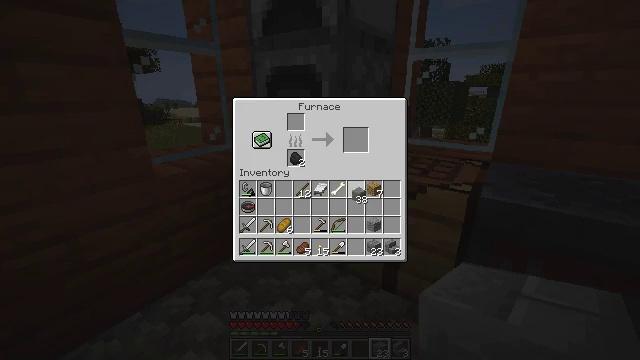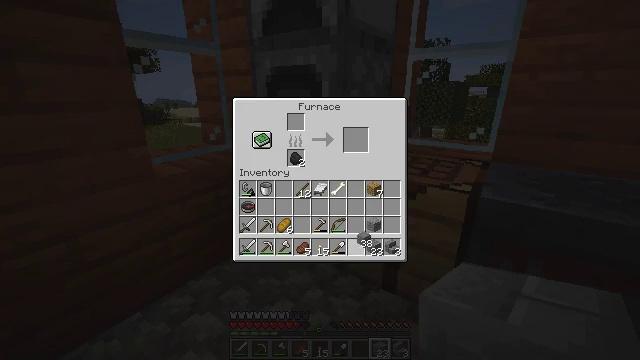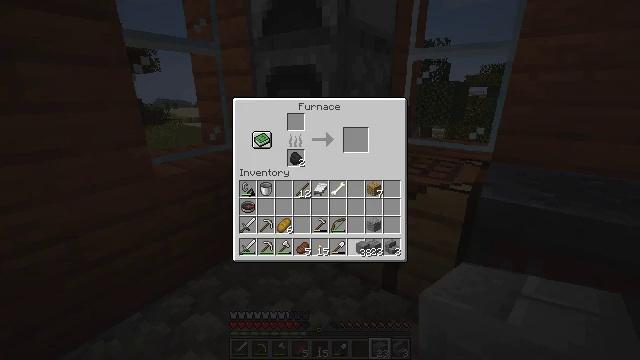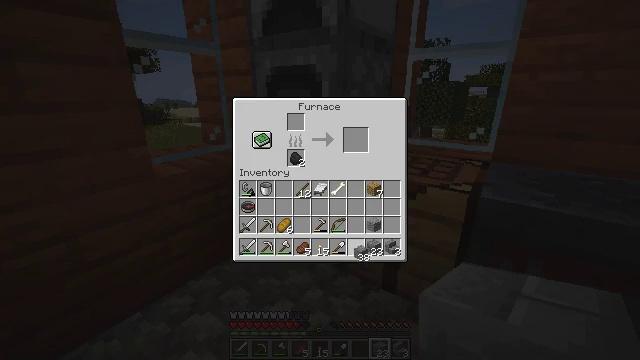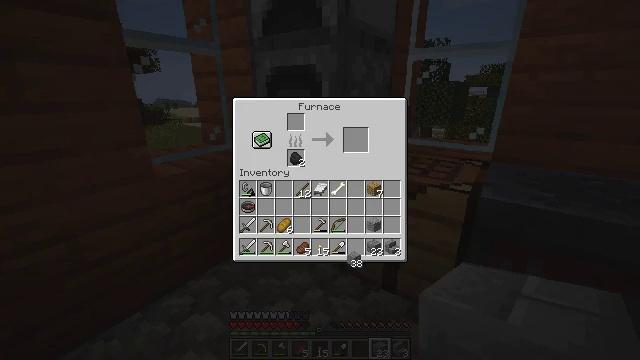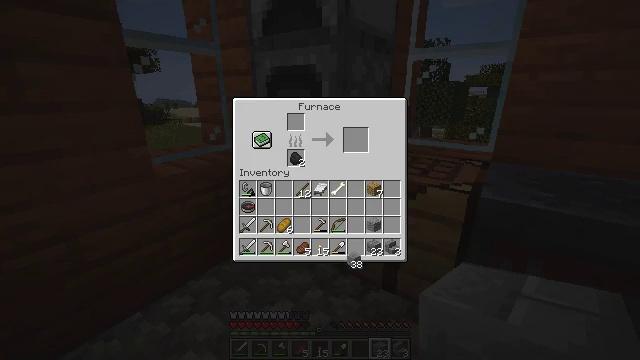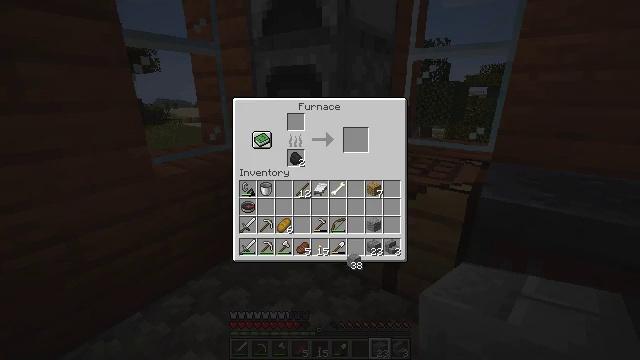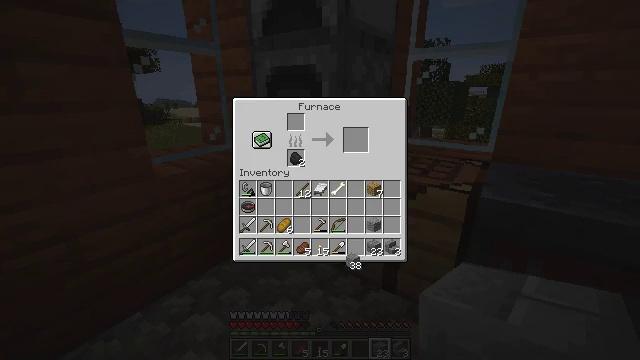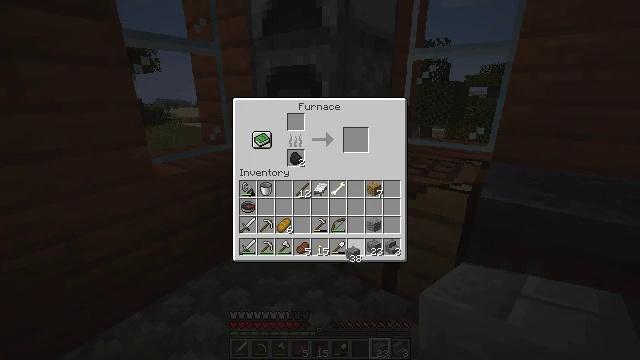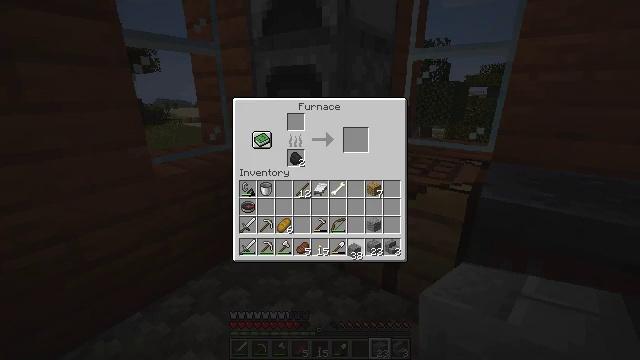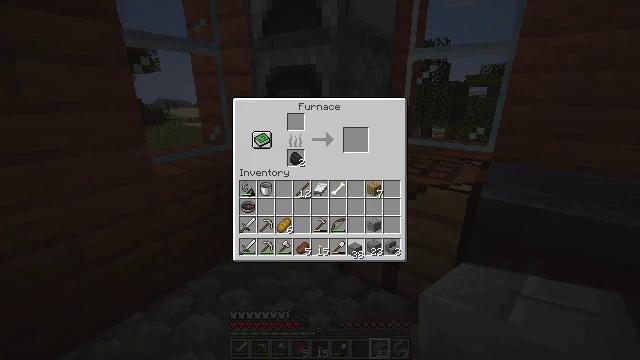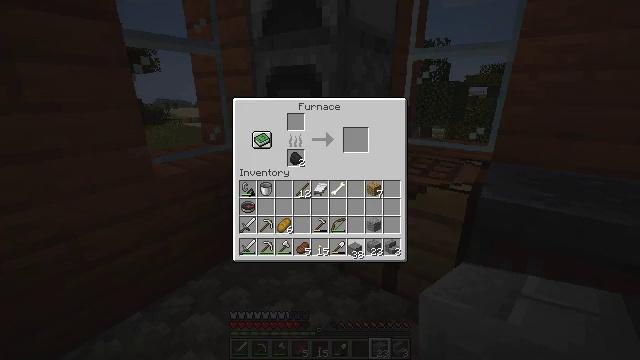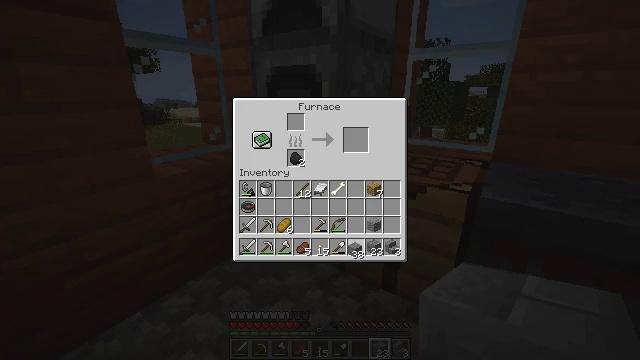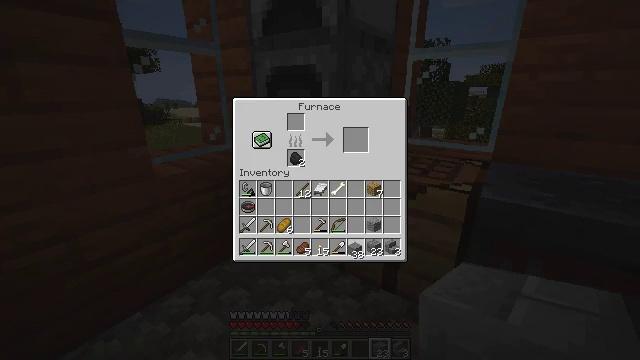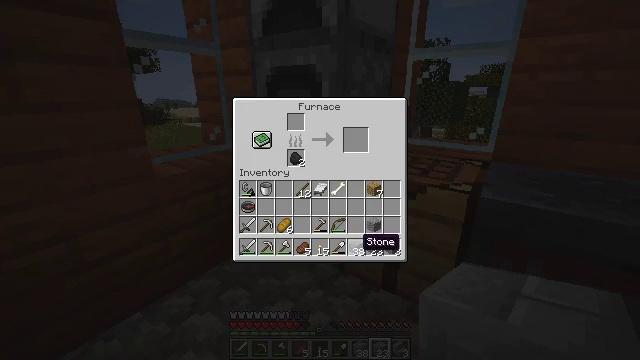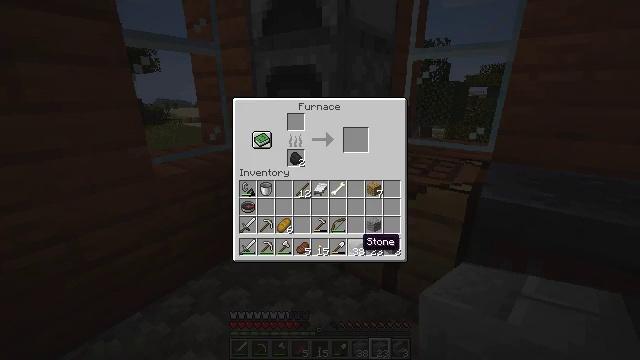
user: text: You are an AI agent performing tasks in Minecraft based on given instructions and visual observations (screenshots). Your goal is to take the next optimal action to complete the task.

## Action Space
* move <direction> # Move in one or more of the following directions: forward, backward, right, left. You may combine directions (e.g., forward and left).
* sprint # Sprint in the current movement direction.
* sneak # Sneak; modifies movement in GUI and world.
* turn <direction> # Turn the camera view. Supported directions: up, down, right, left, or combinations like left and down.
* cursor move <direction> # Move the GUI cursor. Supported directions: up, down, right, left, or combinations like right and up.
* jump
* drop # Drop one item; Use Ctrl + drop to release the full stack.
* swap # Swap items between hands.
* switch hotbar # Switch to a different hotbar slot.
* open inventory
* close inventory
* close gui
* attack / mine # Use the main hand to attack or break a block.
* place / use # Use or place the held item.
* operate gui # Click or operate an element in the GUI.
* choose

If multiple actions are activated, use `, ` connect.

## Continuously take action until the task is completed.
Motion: motion action
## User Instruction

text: Use the crafting table to craft stone bricks from stone.
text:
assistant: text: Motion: turn down
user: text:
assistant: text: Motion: turn down
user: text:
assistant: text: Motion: no_op
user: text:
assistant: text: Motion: turn left
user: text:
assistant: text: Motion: no_op
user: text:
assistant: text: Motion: no_op
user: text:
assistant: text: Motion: no_op
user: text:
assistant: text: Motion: no_op
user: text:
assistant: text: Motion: no_op
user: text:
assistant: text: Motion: no_op
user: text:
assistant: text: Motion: attack / mine
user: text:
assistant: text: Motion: attack / mine
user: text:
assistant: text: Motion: attack / mine
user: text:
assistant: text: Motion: no_op
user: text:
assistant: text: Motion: no_op
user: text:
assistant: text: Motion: no_op
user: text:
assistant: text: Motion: no_op
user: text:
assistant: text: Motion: no_op
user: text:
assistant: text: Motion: no_op
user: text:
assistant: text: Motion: no_op
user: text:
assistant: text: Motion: no_op
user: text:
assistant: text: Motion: no_op
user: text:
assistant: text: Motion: no_op
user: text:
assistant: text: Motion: no_op
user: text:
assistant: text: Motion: no_op
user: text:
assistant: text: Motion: no_op
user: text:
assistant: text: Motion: no_op
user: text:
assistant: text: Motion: no_op
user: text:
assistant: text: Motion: no_op
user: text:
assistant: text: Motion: turn right and down